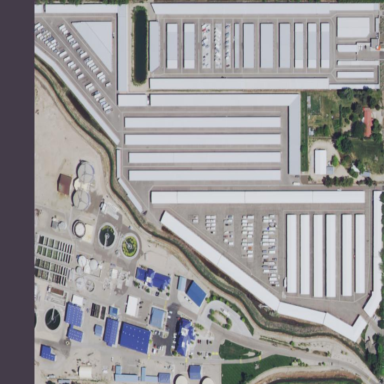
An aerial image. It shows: Storage rental shop.